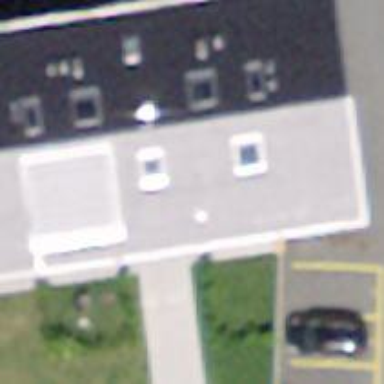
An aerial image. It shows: Gabled roof apartments building.